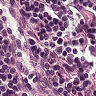
Metastatic tissue present: no